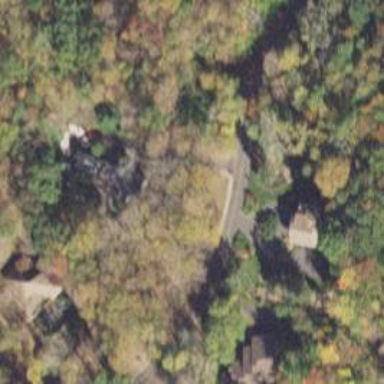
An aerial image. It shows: Residential driveway used as service road.